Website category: auto
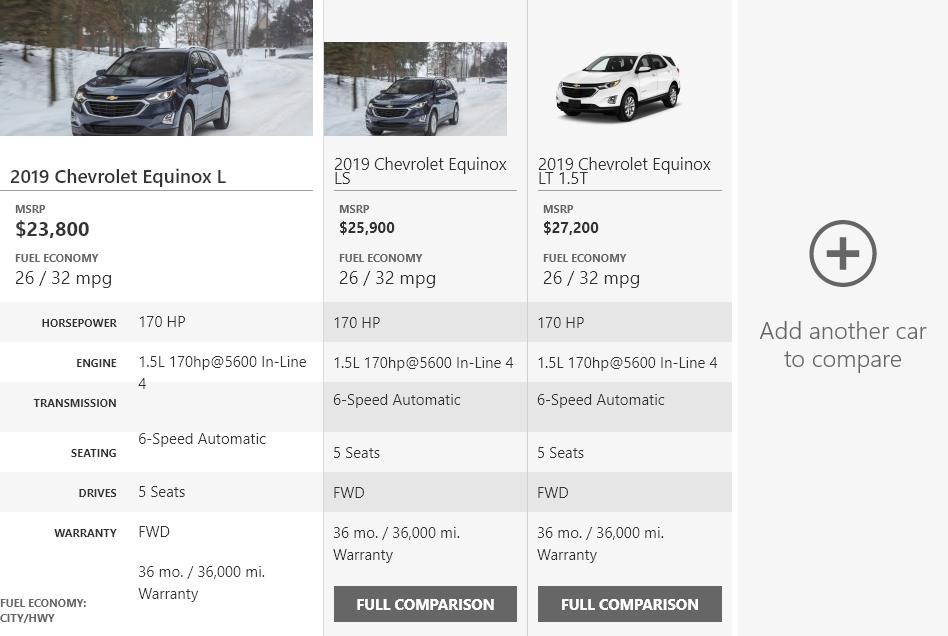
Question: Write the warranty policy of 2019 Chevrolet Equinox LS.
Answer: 36 mo. / 36,000 mi. Warranty

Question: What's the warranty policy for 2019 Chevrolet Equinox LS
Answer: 36 mo. / 36,000 mi. Warranty

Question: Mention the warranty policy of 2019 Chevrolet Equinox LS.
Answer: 36 mo. / 36,000 mi. Warranty

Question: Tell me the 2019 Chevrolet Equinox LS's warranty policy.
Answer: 36 mo. / 36,000 mi. Warranty